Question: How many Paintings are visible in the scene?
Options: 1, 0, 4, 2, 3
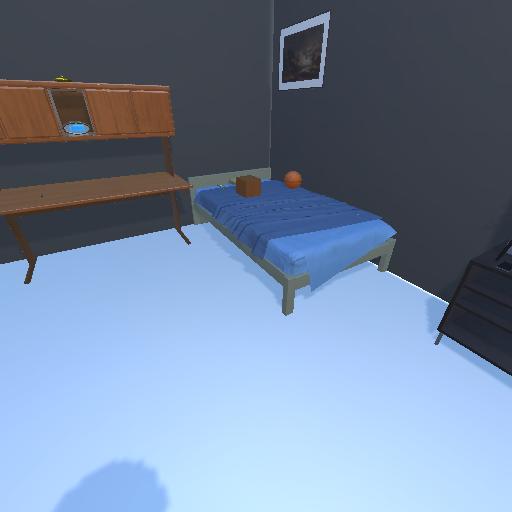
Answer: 1